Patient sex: M
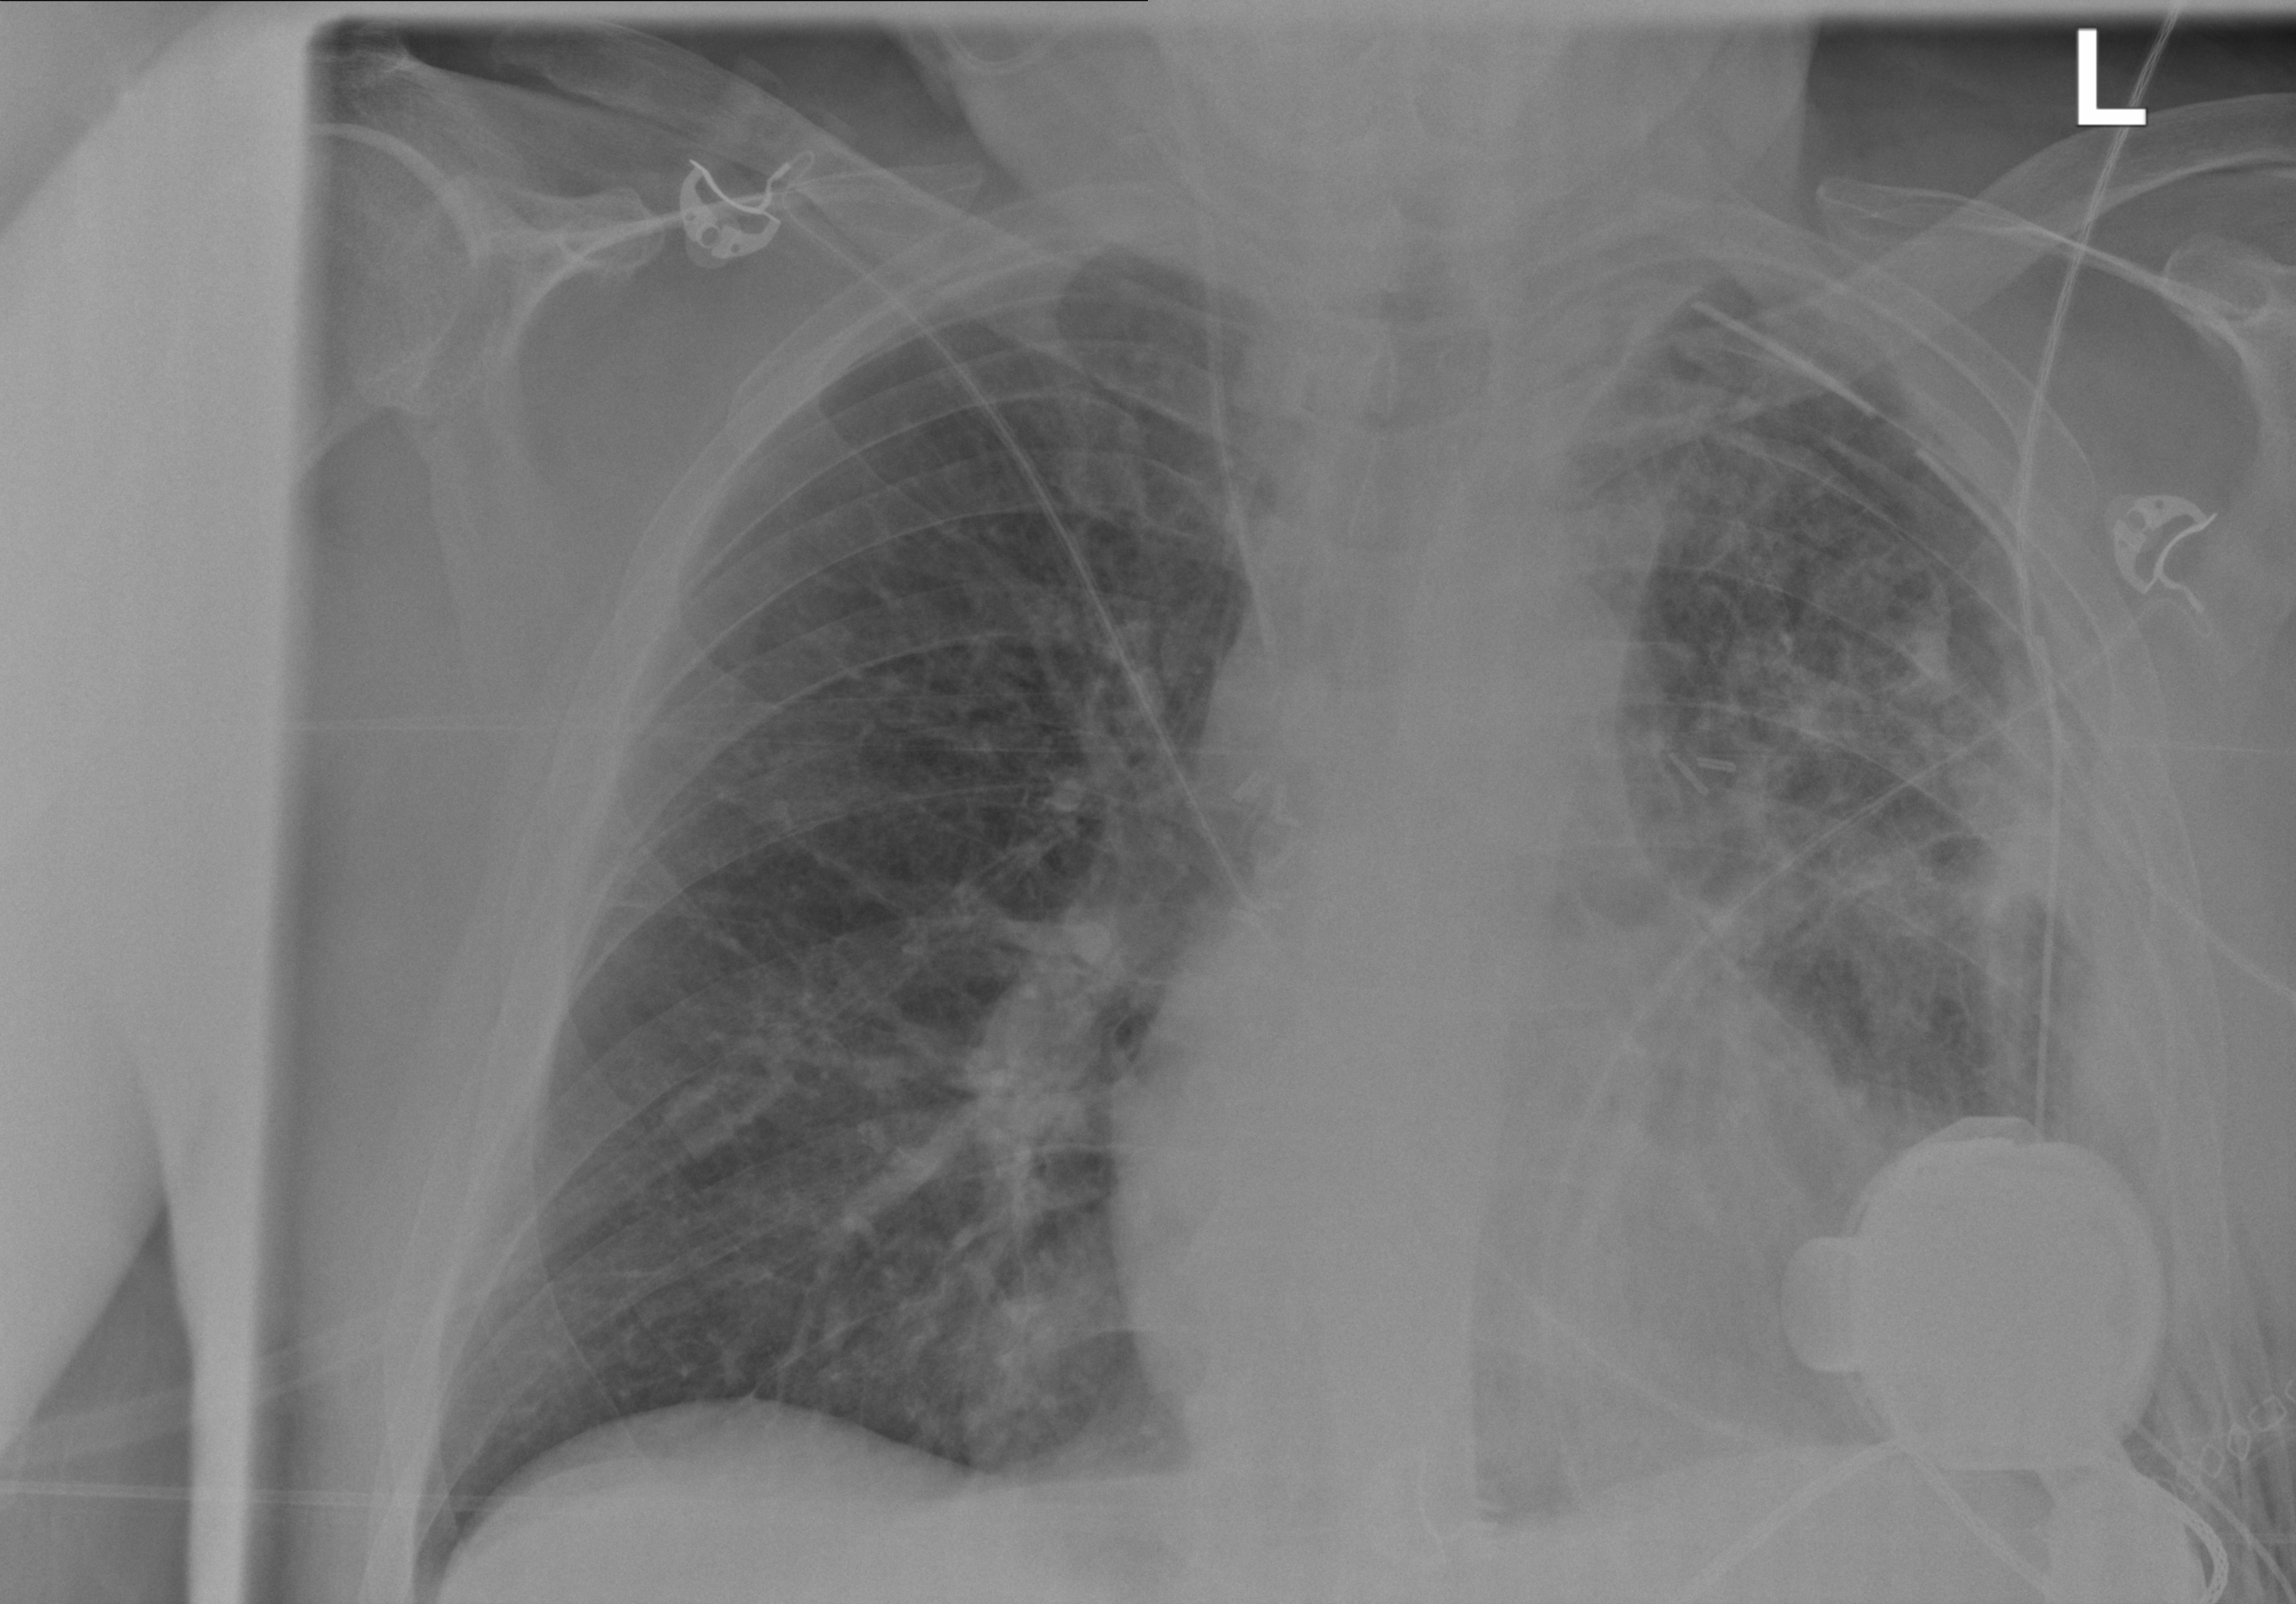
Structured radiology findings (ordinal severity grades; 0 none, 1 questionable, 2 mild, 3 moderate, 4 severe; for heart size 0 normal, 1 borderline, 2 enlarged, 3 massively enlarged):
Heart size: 0
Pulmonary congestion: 2
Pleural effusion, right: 0
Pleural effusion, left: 0
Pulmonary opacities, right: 1
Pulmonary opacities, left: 3
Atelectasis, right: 2
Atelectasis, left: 2